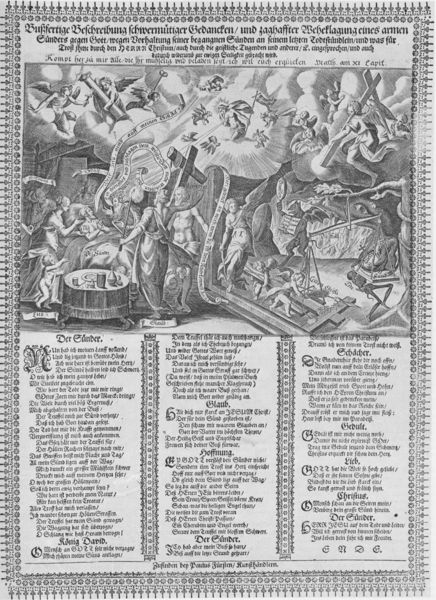
Titel: Bußfertige Beschreibung schwermütiger Gedancken
Künstler: Peter Isselburg
Standort: Wolfenbüttel
Institution: Herzog August Bibliothek
Schlagwörter: dunkel, feuer, flügel, gott, himmel, mann, nackt, schatten, weiß, wolken, menschen, glas, grau, hell, holz, kleider, männer, schwarz, tisch, wolke, gericht, barock, falten, kleidung, rahmen, teller, tod, tot, tragen, bild, kirche, stoff, drei, gewänder, personen, kontrast, renaissance, fliegen, engel, krug, putto, holzschnitt, schrift, wellen, papier, liegen, fahnen, grafik, graphik, spalten, rand, figuren, banner, dekor, verzierung, bett, deutsch, becher, hell dunkel, buch, zettel, glaube, kreuz, religion, strahlen, druck, lithographie, schwarzweiss, initialen, schraffur, radierung, stich, titel, lithografie, seite, illustration, schwerter, text, zeitung, buchstaben, initiale, plakat, überschrift, worte, fass, buchdruck, buchseite, zuber, kreuze, christus, kreuzigung, brief, christlich, hölle, teufel, religiös, kruzifix, predigt, absätze, heilige, flaggen, zeilen, bottich, putten, kupferstich, putti, strophen, verse, christentum, flugblatt, zepter, banderole, dämonen, inferno, trinkgefäß, wörter, abschnitte, katharina, reinigung, trist, inhalt, spalte, geräte, majuskel, heerscharen, schriftbänder, bootich, kruzifixe, sünder, skelet, banderolen, kzeize